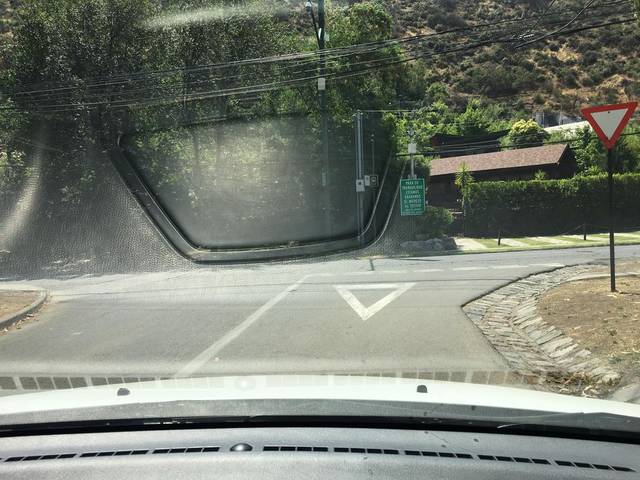
Region: Chile
Coordinates: -33.361, -70.487